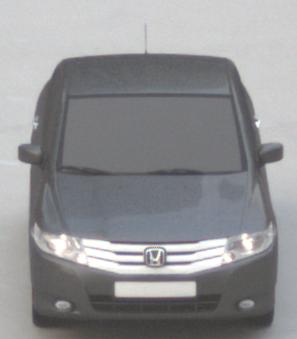
Make: Honda
Model: City
Detailed model: Gen. 6
Model produced from: 2008
Model produced until: 2013
Doors: 4
Color: gray
Road condition: dry road
Daytime: morning or afternoon
Contrast: low contrast